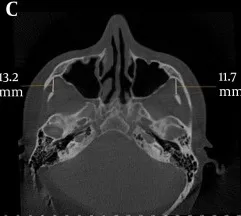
The distance between the coronoid process and the inner face of the frontal part of the zygomatic bone on axial CBCT scan.
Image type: radiology (ct)